Interaction volume radius: 10 \u00c5
Interaction volume height: 15 \u00c5
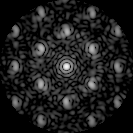
Disorder parameter: 0.4213